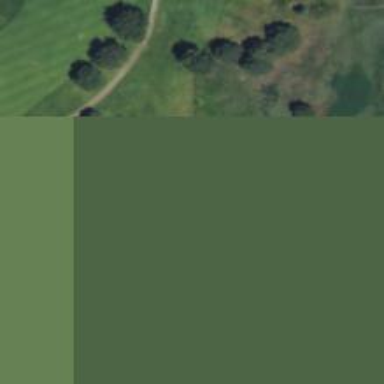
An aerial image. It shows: Path for both road and golf.